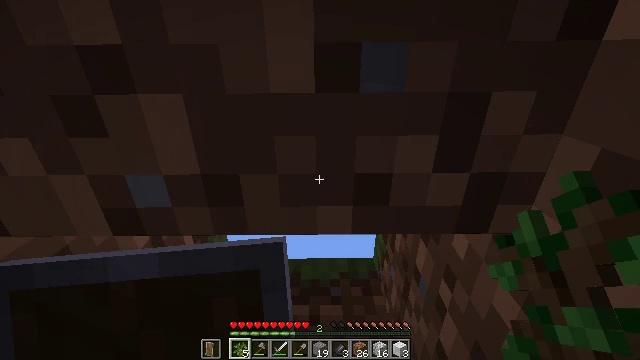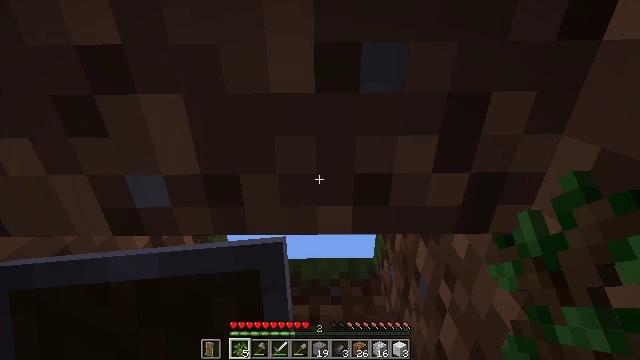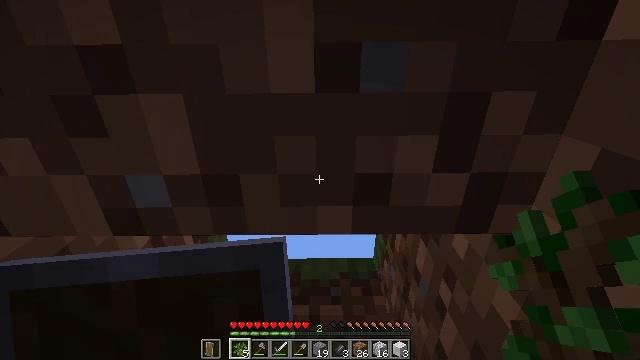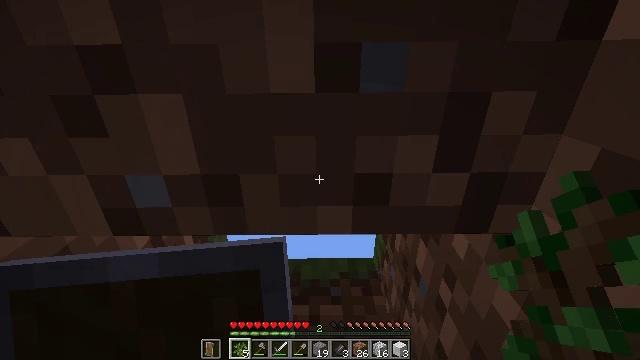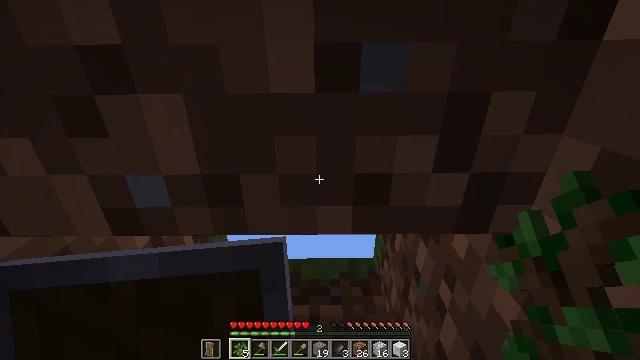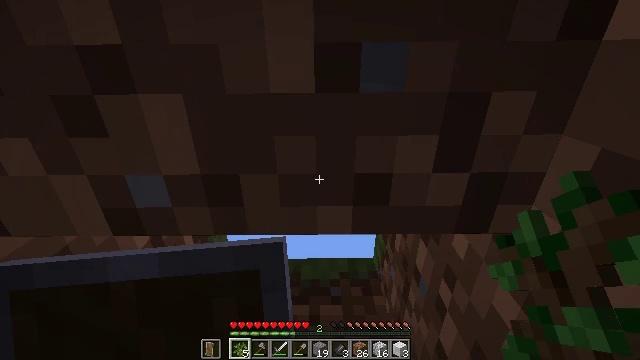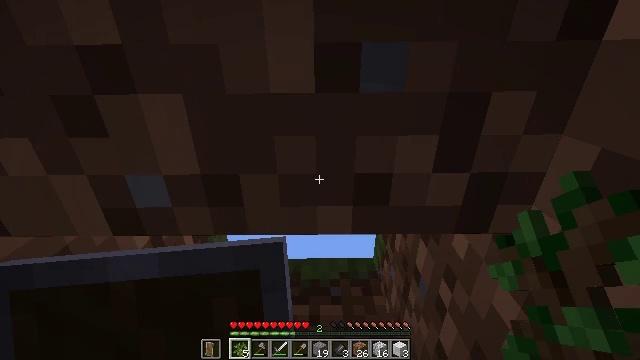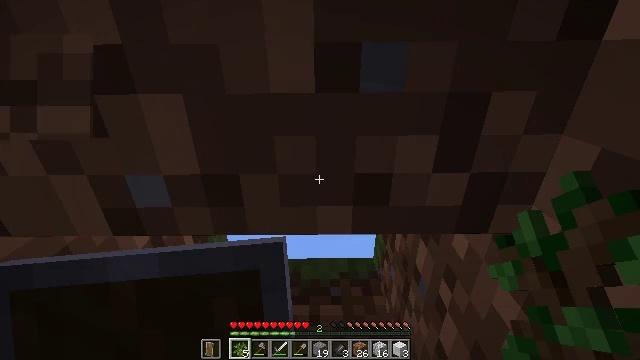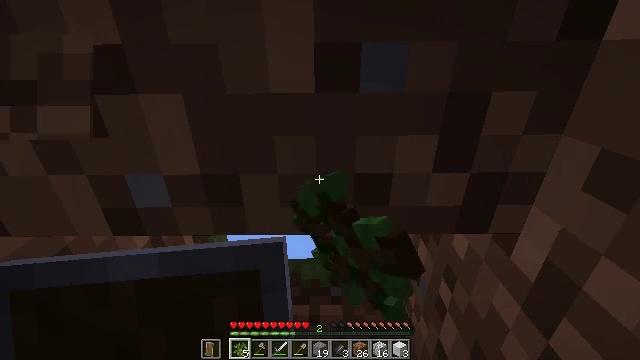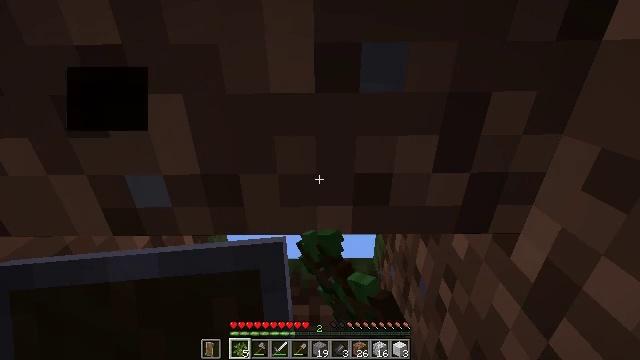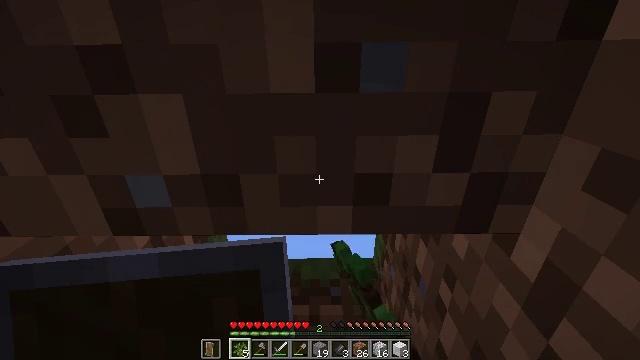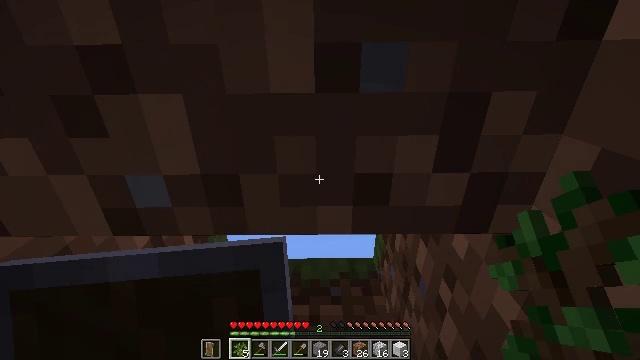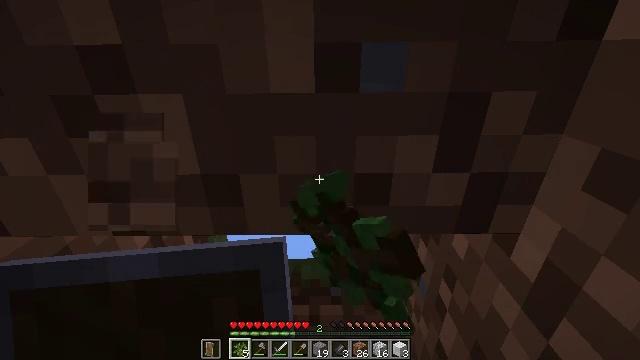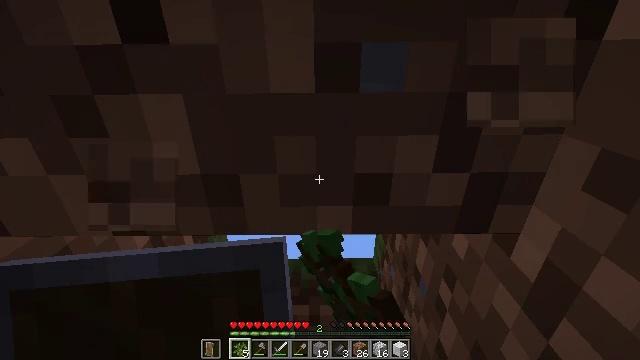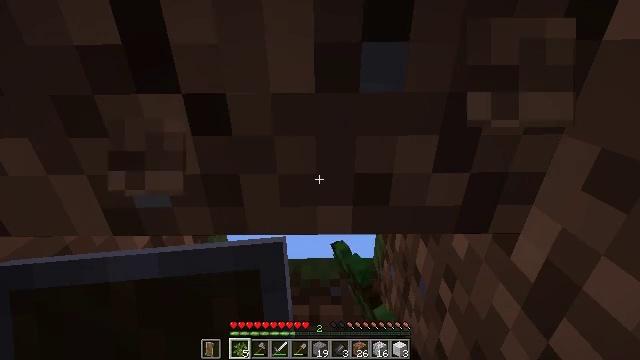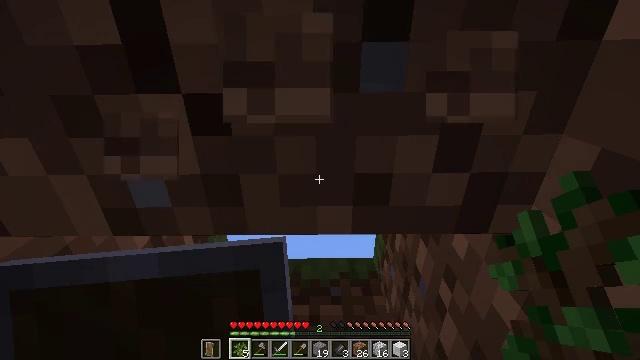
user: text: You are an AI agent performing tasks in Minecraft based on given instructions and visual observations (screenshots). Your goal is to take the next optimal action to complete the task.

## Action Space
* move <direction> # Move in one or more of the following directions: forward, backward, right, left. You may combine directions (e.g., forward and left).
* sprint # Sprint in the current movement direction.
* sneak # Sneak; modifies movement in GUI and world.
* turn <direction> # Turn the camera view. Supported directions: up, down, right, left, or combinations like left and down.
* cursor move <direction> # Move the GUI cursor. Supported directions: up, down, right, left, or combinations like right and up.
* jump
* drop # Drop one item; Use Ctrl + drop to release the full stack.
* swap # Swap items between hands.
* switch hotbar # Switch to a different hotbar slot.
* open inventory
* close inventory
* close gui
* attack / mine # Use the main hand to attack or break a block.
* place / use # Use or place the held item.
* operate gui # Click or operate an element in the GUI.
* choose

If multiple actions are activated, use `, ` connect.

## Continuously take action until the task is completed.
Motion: motion action
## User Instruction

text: Gather dirt.
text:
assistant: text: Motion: no_op
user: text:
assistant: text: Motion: no_op
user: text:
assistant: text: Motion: no_op
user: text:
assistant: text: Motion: no_op
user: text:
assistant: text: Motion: no_op
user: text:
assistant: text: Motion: attack / mine
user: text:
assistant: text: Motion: attack / mine
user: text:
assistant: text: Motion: attack / mine
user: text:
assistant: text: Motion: attack / mine
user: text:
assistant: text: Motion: attack / mine
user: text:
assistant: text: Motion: attack / mine
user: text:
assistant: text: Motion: attack / mine
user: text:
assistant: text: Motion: attack / mine
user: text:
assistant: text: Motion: attack / mine
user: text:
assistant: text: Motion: attack / mine
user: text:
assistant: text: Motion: attack / mine
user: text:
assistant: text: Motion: attack / mine
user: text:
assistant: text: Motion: attack / mine
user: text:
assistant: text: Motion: attack / mine
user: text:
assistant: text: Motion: attack / mine
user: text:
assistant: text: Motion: attack / mine
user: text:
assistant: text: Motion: attack / mine
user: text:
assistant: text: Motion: attack / mine
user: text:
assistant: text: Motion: attack / mine
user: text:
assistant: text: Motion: attack / mine
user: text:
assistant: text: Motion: attack / mine
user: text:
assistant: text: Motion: attack / mine
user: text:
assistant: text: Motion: attack / mine
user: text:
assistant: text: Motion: attack / mine
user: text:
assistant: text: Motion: turn down, attack / mine